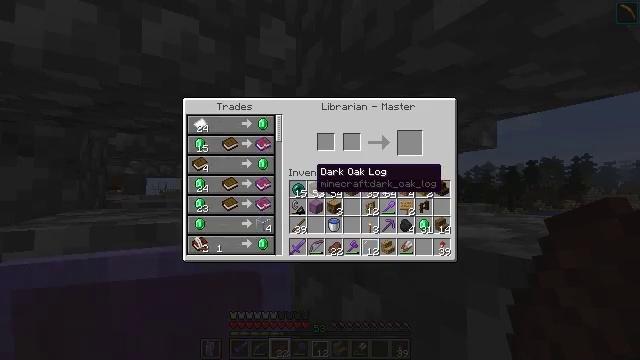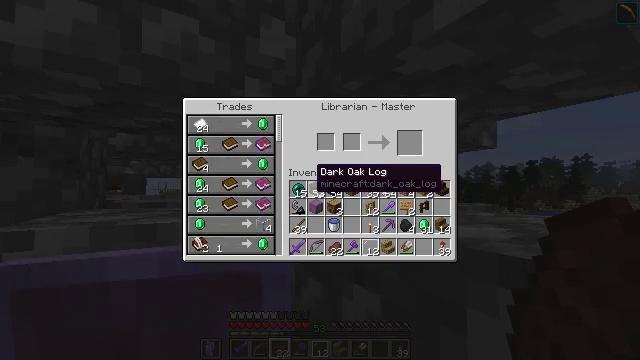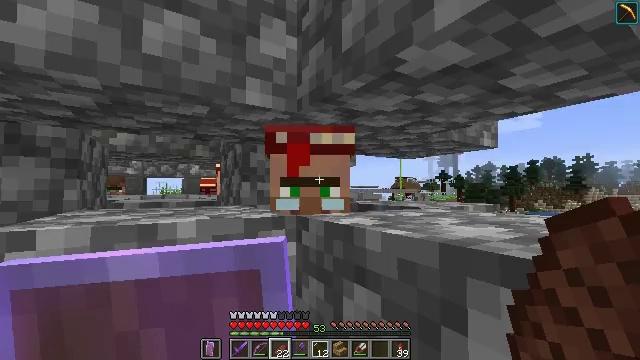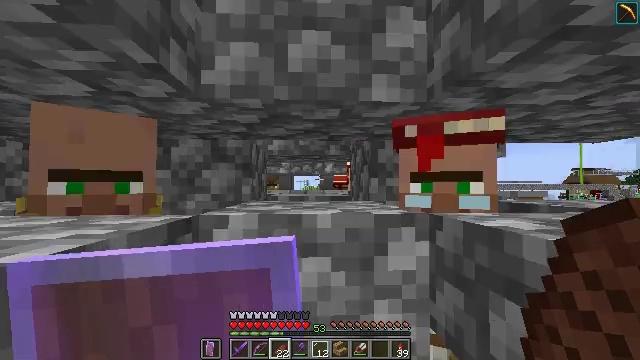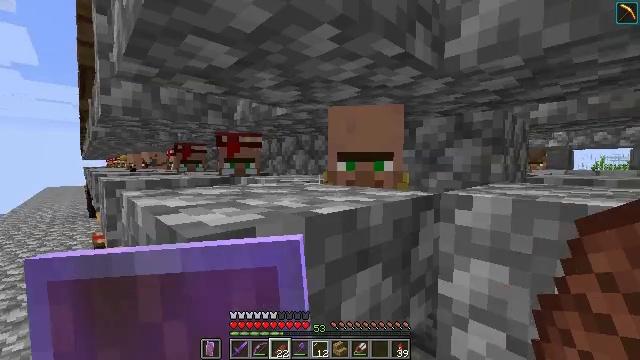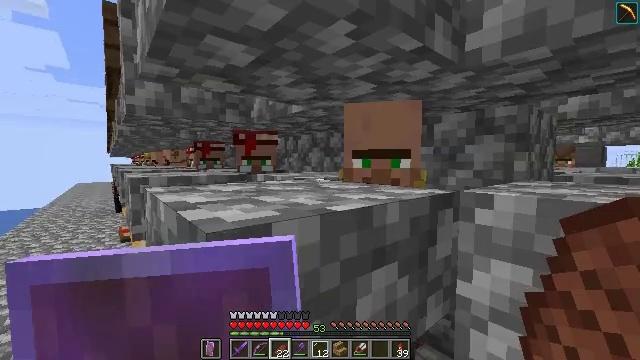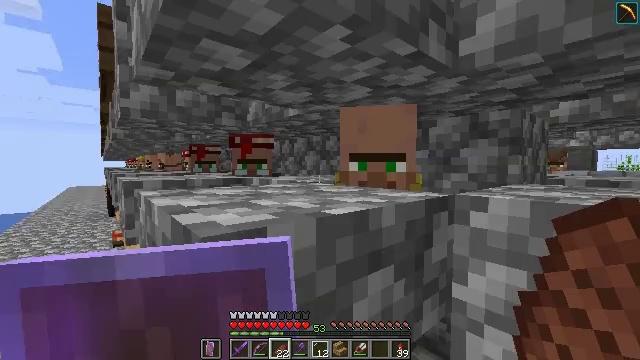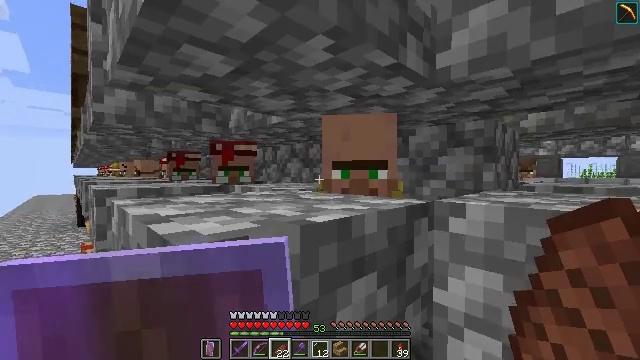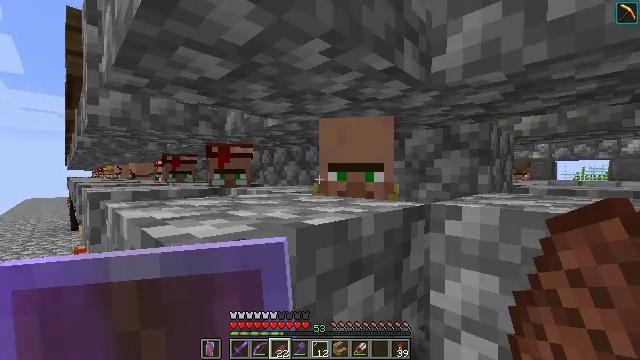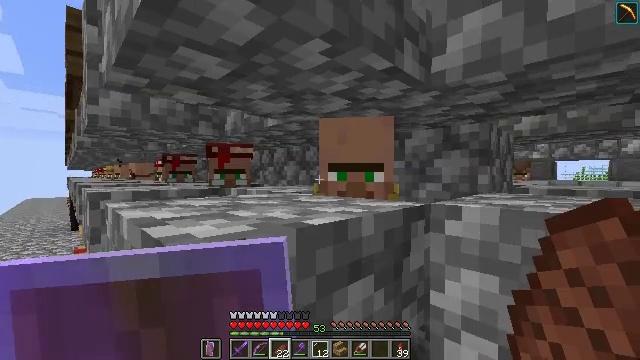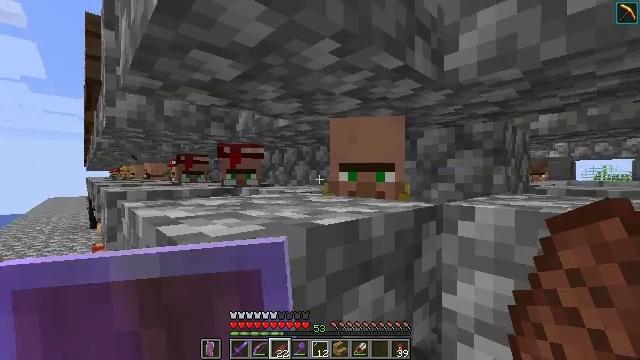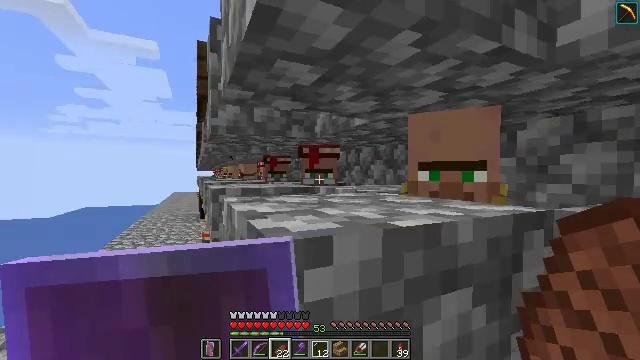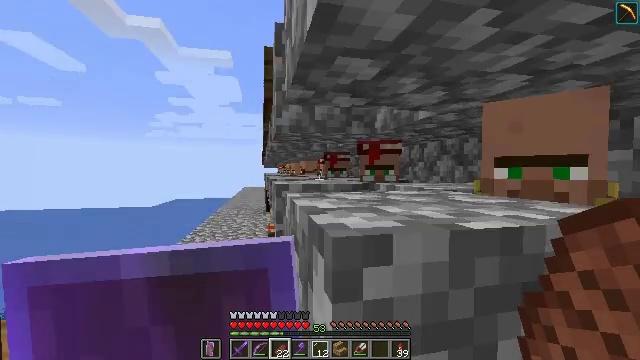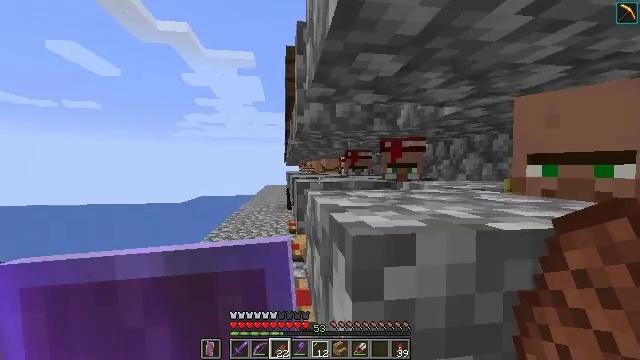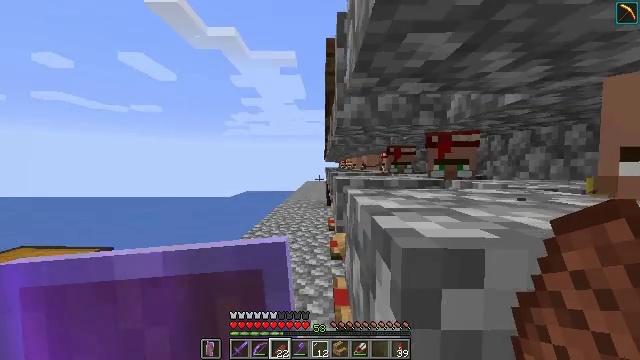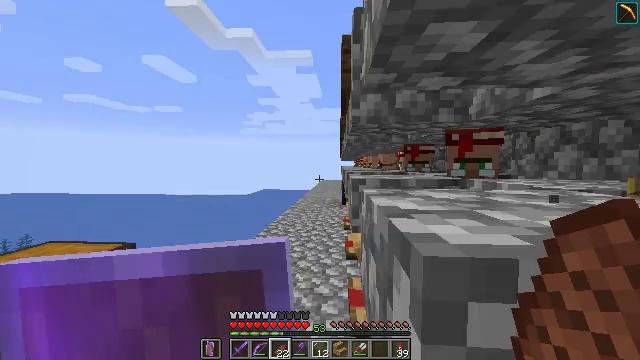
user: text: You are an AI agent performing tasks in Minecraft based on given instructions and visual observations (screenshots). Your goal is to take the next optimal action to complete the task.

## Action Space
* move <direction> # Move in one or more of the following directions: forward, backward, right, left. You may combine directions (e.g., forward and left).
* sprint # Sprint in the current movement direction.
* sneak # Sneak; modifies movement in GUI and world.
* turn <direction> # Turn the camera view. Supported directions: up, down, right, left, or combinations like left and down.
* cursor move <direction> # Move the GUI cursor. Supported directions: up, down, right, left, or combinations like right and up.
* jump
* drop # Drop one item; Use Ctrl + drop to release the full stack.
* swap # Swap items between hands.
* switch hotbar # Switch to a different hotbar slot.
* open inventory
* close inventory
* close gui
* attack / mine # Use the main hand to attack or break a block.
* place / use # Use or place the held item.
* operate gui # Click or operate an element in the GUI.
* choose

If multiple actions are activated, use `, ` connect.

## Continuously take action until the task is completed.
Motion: motion action
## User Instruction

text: craft item air
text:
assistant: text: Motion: no_op
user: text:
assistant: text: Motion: no_op
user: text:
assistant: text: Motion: turn left
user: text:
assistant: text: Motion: turn left and down
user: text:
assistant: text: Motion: turn left
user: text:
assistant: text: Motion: no_op
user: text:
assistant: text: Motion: turn right and up
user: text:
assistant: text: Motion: no_op
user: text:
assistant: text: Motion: no_op
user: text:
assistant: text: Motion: turn left
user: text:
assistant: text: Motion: turn left
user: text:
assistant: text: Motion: turn left
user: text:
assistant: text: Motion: turn left
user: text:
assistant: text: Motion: move forward, turn left
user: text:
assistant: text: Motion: move forward, turn left
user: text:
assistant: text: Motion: move forward
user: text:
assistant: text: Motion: move forward and move left
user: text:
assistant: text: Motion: move forward and move left
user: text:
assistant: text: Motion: move forward and move left
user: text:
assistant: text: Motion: move forward and move left
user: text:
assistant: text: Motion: move forward and move left
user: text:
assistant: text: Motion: move forward and move left, turn right
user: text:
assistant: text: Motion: move forward, turn right
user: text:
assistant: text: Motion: move forward, turn right
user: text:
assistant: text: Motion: move forward and move right, turn right
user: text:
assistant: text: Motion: move forward and move right, turn right
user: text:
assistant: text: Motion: move forward, turn right
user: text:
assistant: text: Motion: move forward, turn right
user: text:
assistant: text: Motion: move forward, turn right
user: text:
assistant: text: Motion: move forward